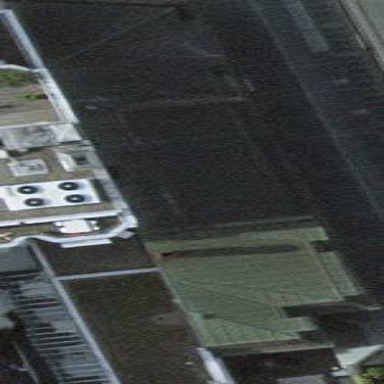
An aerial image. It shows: Flat roof building with slate gray color roof.